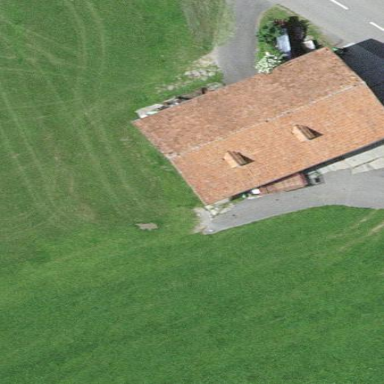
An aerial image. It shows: Farm auxiliary building.